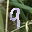
Label: 9